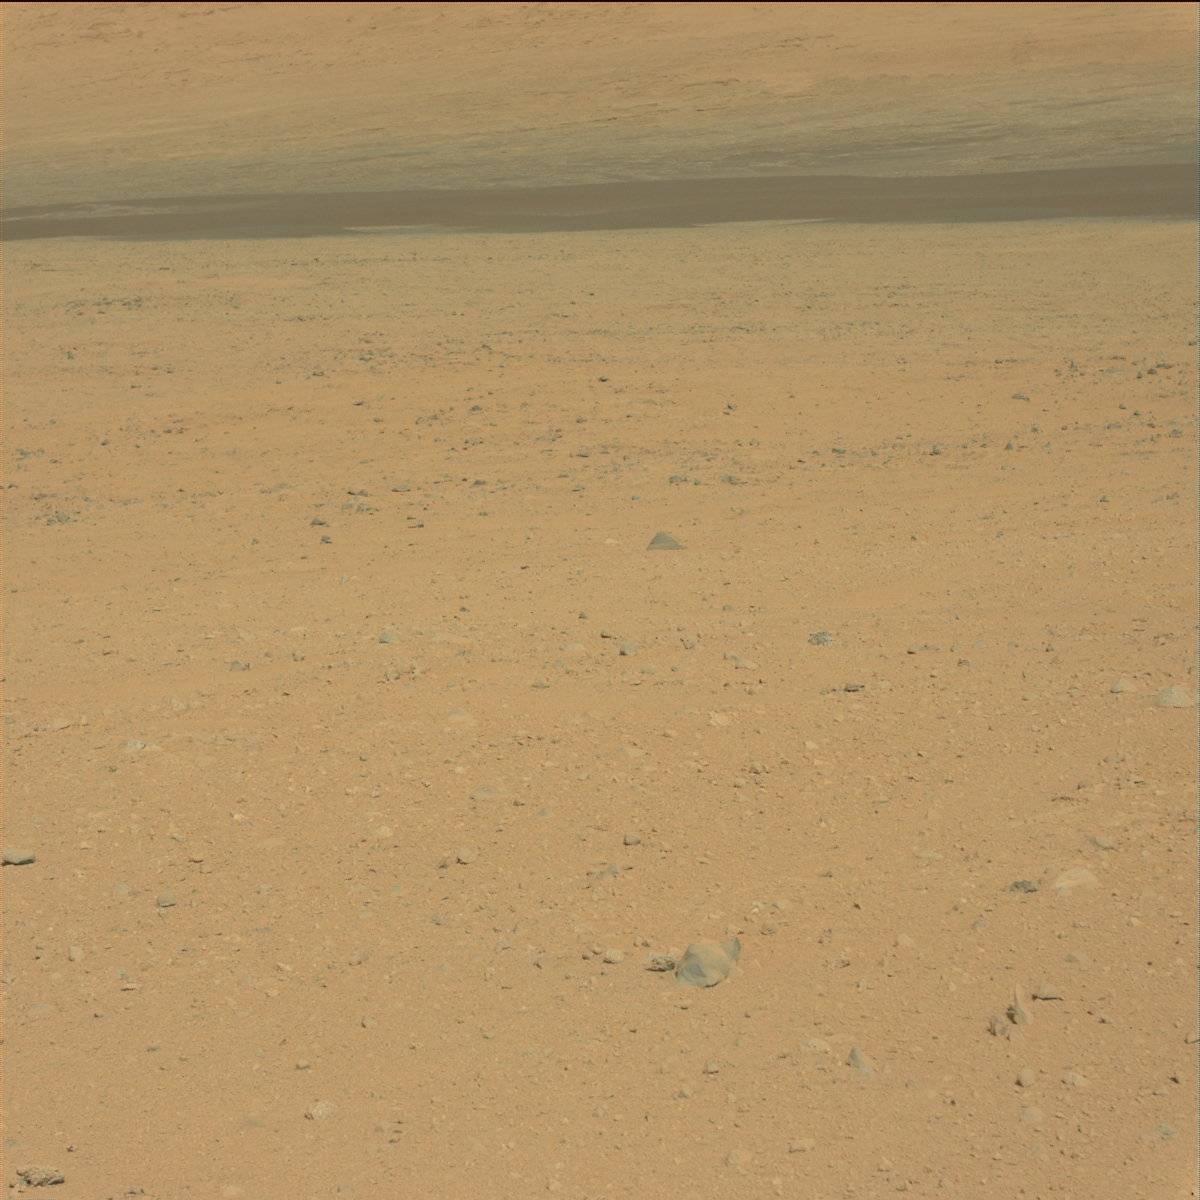
Terrain classes present: Bedrock, Ridge, Rock, Sand / Soil